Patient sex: M
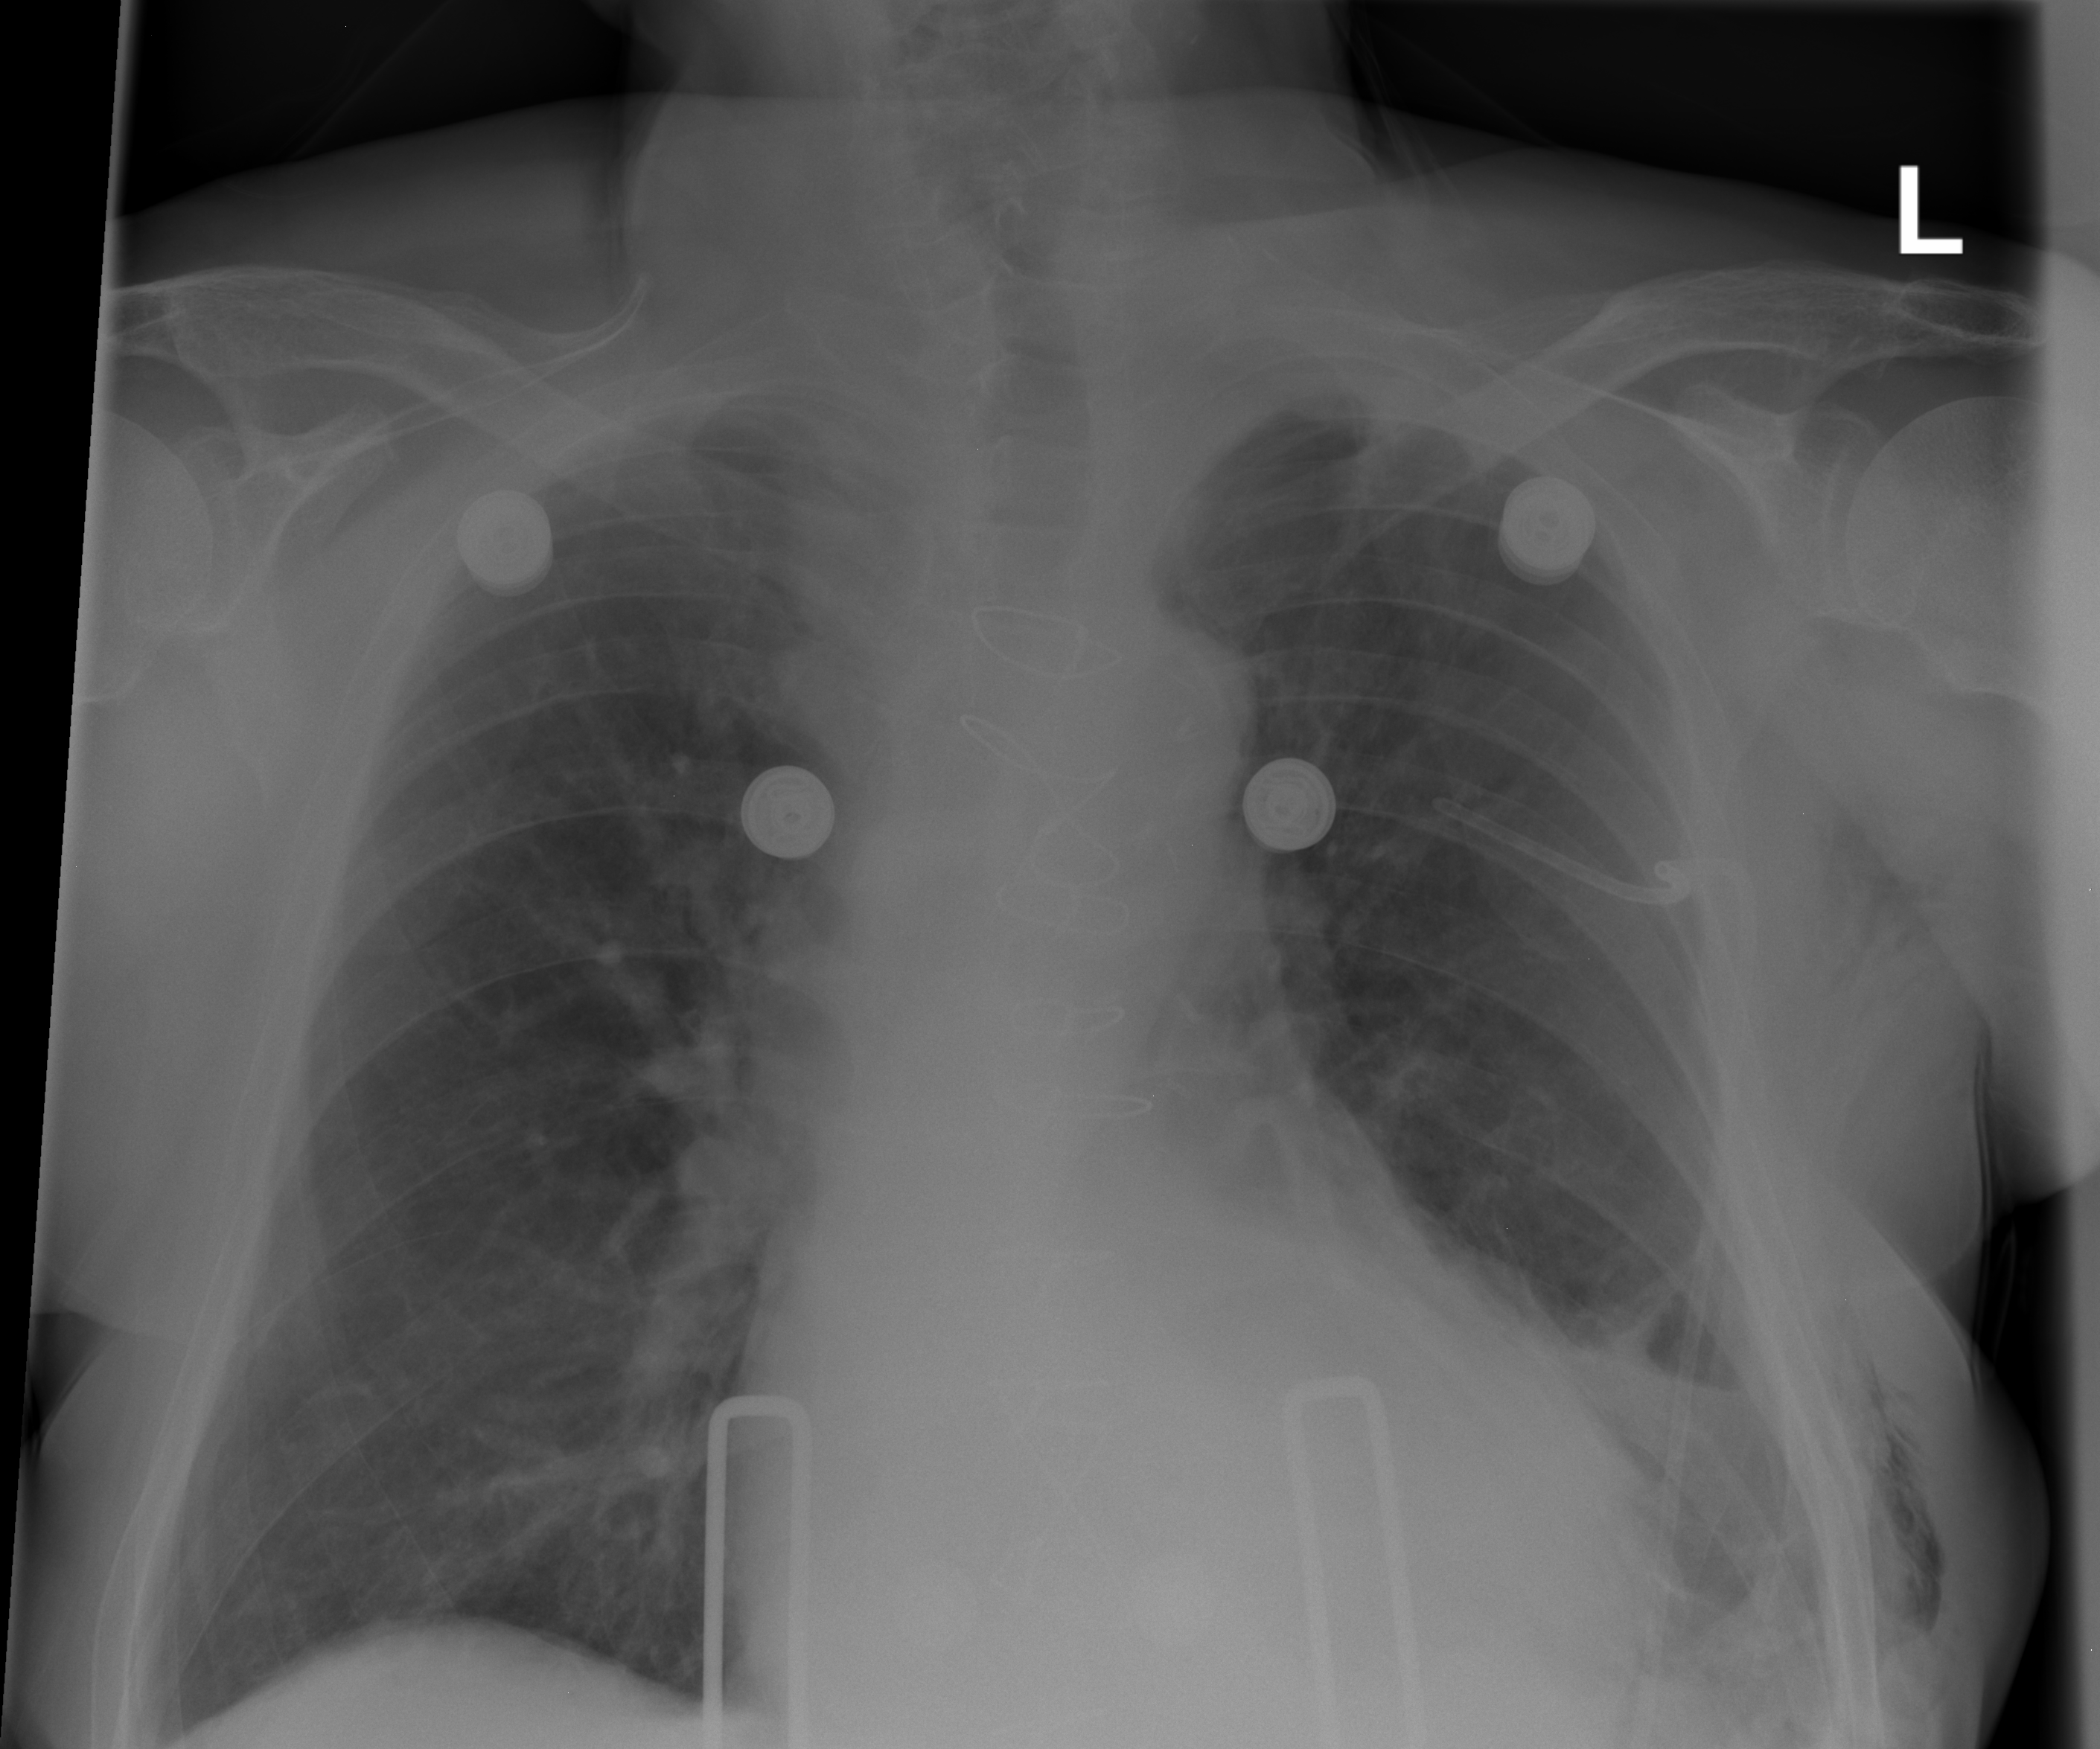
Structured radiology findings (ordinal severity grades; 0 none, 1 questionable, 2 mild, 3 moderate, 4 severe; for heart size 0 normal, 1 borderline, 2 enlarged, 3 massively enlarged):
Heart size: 0
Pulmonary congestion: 0
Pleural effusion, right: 0
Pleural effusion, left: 2
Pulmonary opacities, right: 0
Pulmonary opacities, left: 0
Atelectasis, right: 0
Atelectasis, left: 0